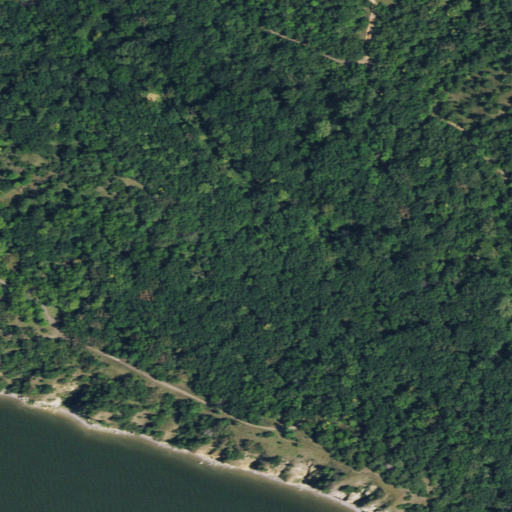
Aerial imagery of cliff(s) in South Dakota named White Bear Cliff (historical) containing deciduous forest, grassland, and open water